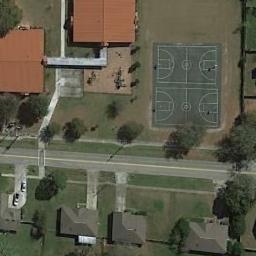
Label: basketball_court